Question: I'm trying to replace autogenerated firebase node id to the current user email please check code below, I'm using firebase realtime database

Code:
'''
mAuth.createUserWithEmailAndPassword(demail, dpass)
.addOnCompleteListener(new OnCompleteListener<AuthResult>() {
@Override
public void onComplete(@NonNull Task<AuthResult> task) {
if (task.isSuccessful()) {
User user = new User(dname, demail, dcontact, dcity, dage);
FirebaseDatabase.getInstance().getReference("doctors")
.child("Doctors_Registration")
.child(FirebaseAuth.getInstance().getCurrentUser().getUid())
.setValue(user)
.addOnCompleteListener(new OnCompleteListener<Void>() {
@Override
public void onComplete(@NonNull Task<Void> task) {
if (task.isSuccessful()) {
Toast.makeText(signup.this, "Doctor Registered", Toast.LENGTH_SHORT).show();
progressBar.setVisibility(View.GONE);
} else {
Toast.makeText(signup.this, "Failed to Registered, Try Again!" + task.getException(), Toast.LENGTH_LONG).show();
progressBar.setVisibility(View.GONE);
}
}
});
'''
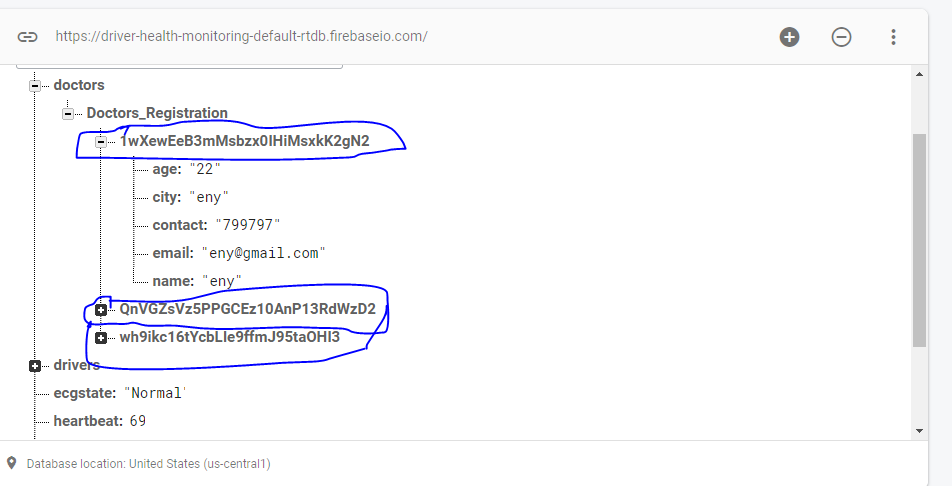
Answer: The key of the node is determined by this code:
'''
FirebaseDatabase.getInstance().getReference("doctors")
.child("Doctors_Registration")
.child(FirebaseAuth.getInstance().getCurrentUser().getUid()) //
.setValue(user)
'''
So you're using the user's UID as the key for their node.
If you want to use the user's email you can use that instead of the UID. The only thing you'll need to take care of is to remove any '.' from the email address, as those are not a valid character in keys in the database.
So you could do:
'''
FirebaseDatabase.getInstance().getReference("doctors")
.child("Doctors_Registration")
.child(email.replace(".", ",")) //
.setValue(user)
'''